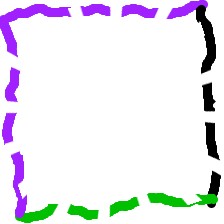
Shape: square